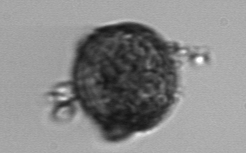
Label: Thalassiosira_TAG_external_detritus